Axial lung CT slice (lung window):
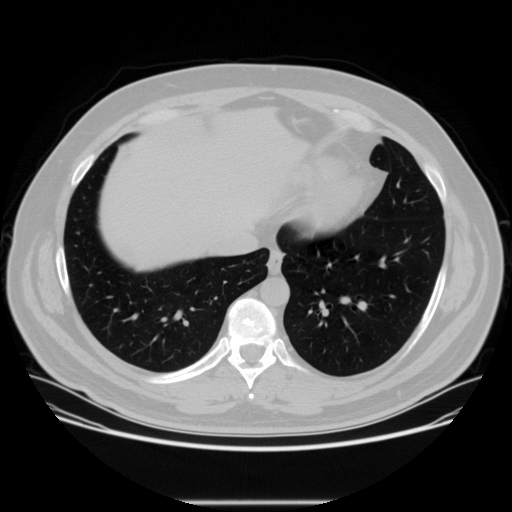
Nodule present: no